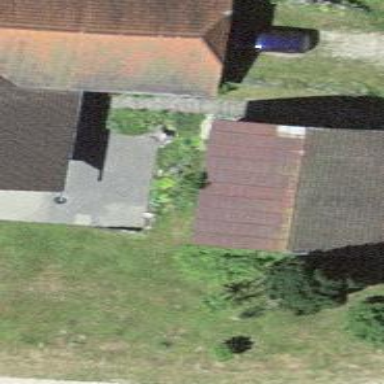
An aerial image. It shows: Rural barn.